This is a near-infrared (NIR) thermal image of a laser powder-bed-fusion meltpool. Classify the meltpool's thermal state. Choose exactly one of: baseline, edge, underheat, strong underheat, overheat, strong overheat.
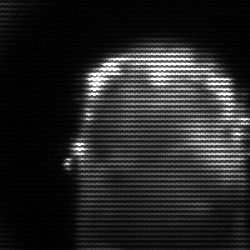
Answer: baseline